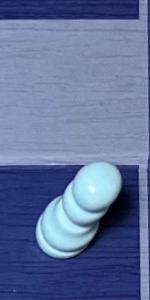
Label: Pawn_White